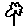
Label: flower